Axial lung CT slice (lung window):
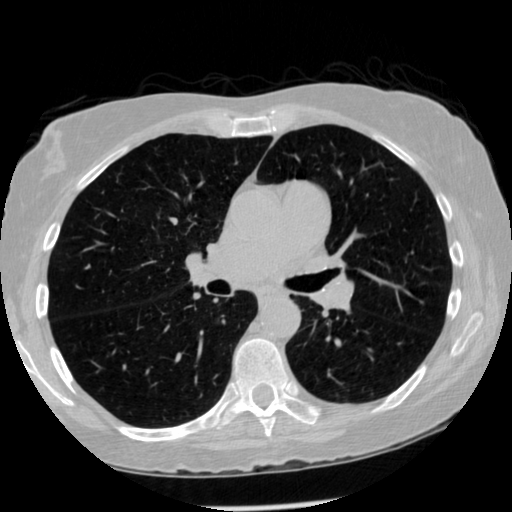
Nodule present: no